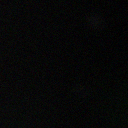
Screen state: off